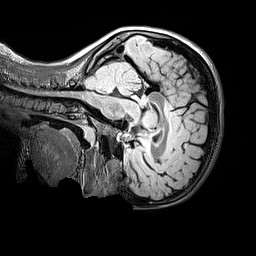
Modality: FLAIR
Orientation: sagittal
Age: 10
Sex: female
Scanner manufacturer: siemens
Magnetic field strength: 3 T
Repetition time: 5 s
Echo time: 0.388 s